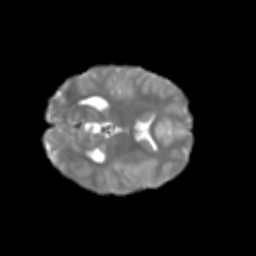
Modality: T2w
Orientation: axial
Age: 7
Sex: male
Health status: healthy